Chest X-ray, AP view. Patient: 58 years old, sex F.
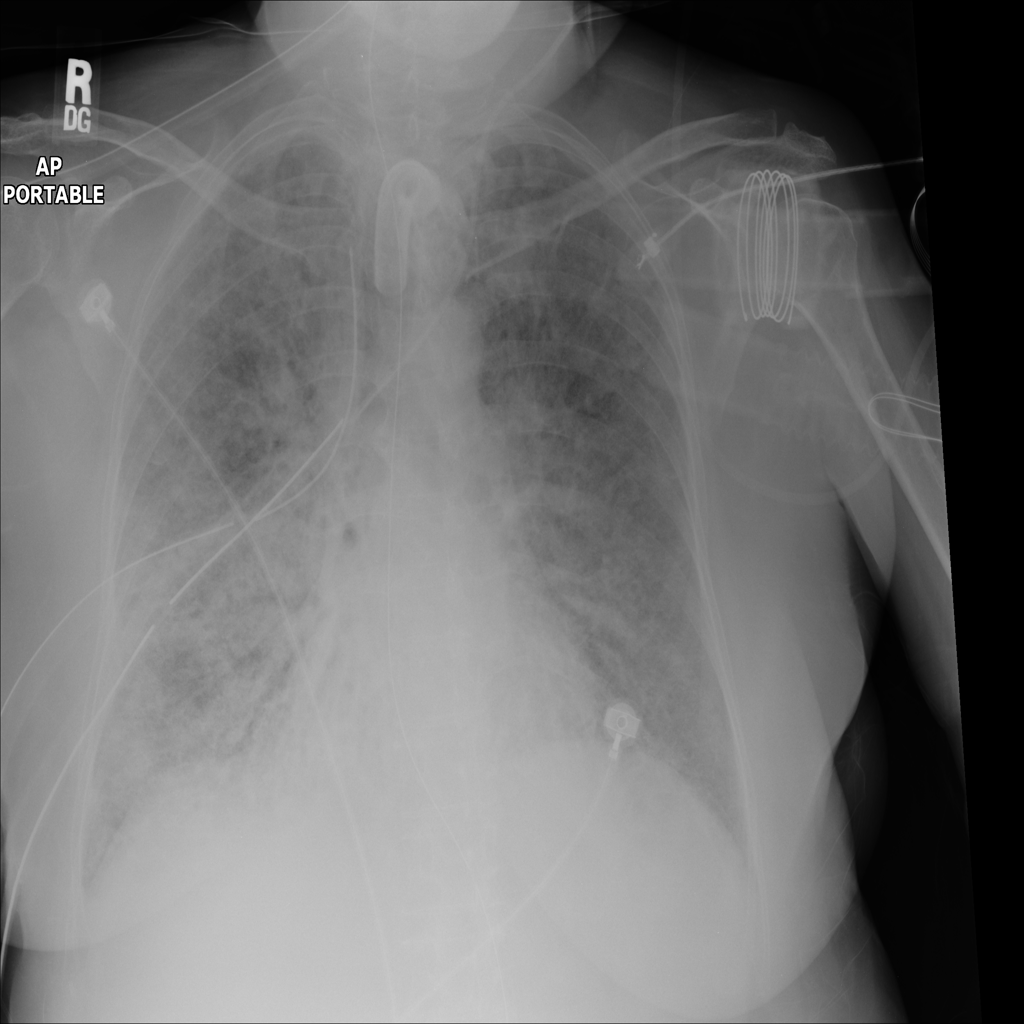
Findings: Infiltration